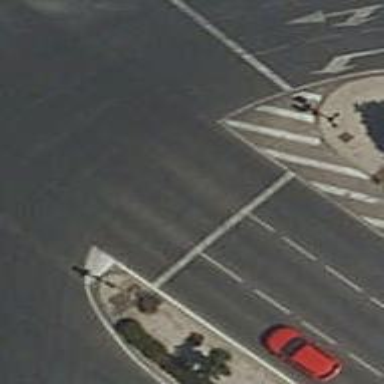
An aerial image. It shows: Road with traffic signals.